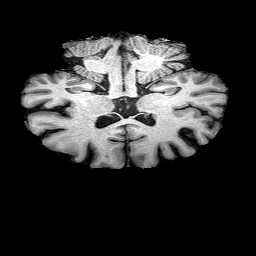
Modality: T1w
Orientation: sagittal
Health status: healthy